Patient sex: M
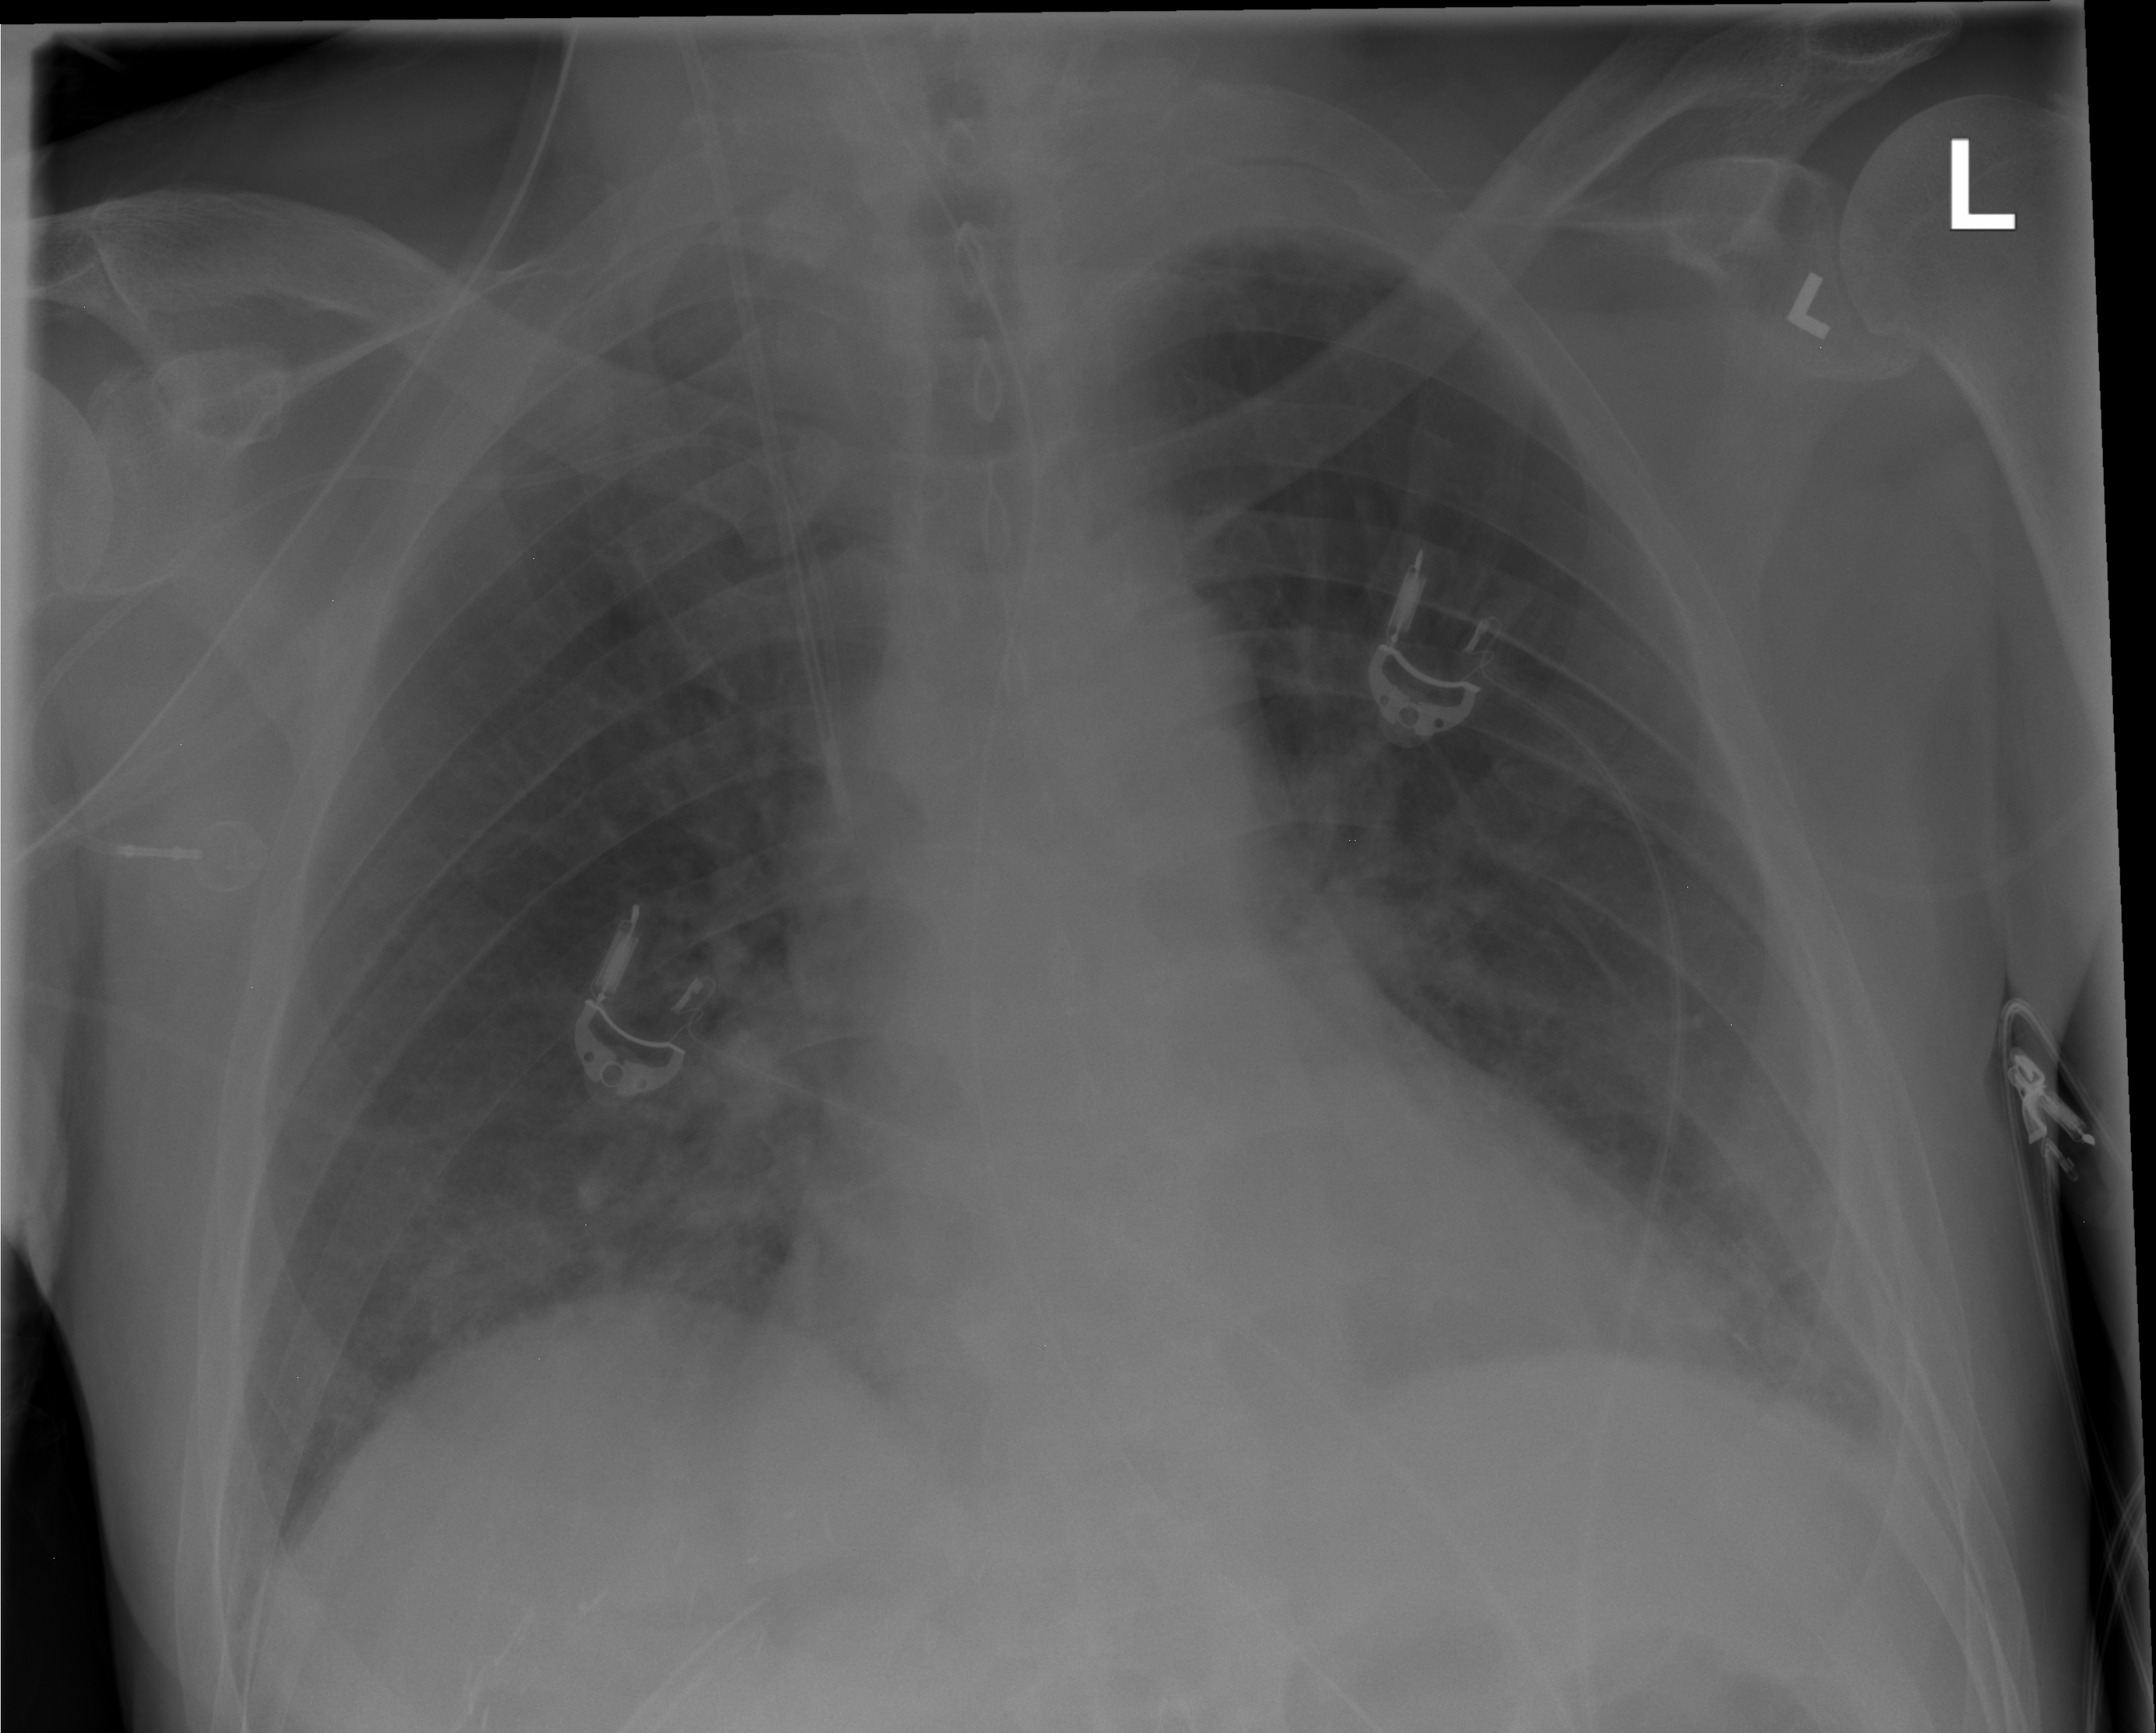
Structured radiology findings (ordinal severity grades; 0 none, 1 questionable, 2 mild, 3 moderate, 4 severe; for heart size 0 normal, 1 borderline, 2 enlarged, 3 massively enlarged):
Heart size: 1
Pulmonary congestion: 0
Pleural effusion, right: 0
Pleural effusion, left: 2
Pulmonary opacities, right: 0
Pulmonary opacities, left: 0
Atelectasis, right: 0
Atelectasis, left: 2